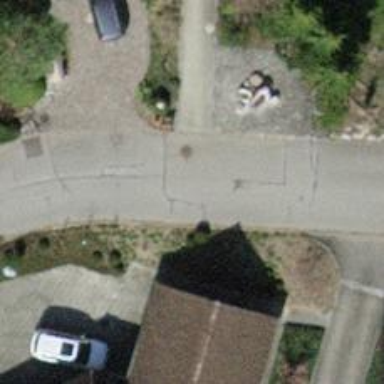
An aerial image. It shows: Footway surfaced with paving stones.